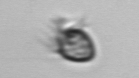
Label: Ciliophora